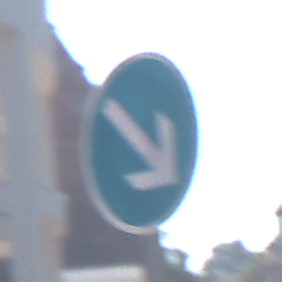
Verkehrszeichen: VorgeschriebeneVorbeifahrtRechts
Umgebung: Outdoor, Urban
Tageszeit: MorningAfternoon
Wetter: Clear
Licht: Natural
Jahreszeit: NotSpecified
Kontrast: HighContrast